Interaction volume radius: 5 \u00c5
Interaction volume height: 10 \u00c5
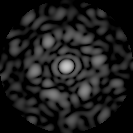
Disorder parameter: 0.6672